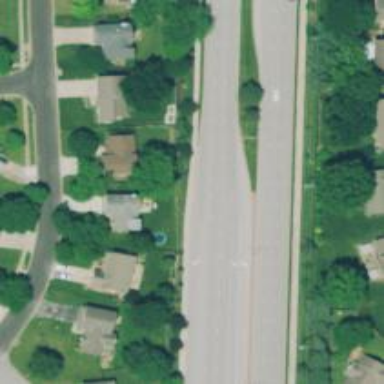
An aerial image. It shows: Dash road marking.